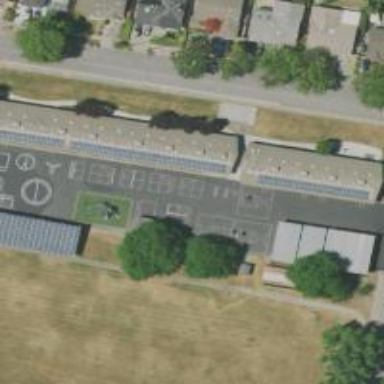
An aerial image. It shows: Asphalt schoolyard for leisure land.